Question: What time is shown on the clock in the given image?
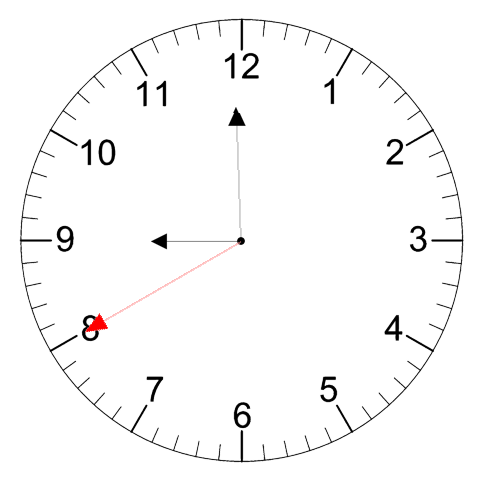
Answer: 08:59:40